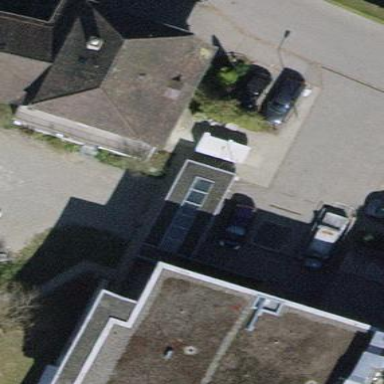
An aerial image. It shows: Shed.